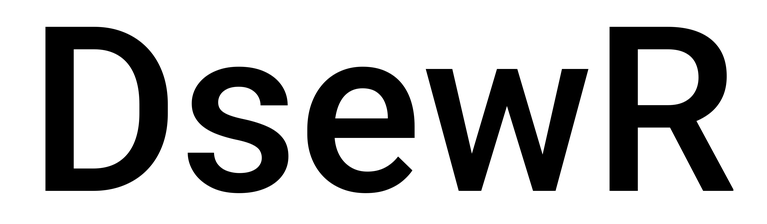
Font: Roboto_Medium